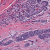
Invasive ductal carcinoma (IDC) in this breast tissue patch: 0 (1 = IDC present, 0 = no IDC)